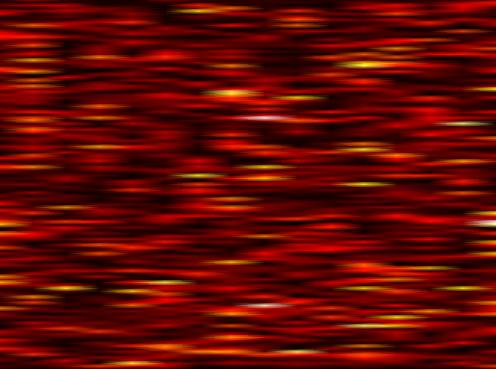
Label: FBMC